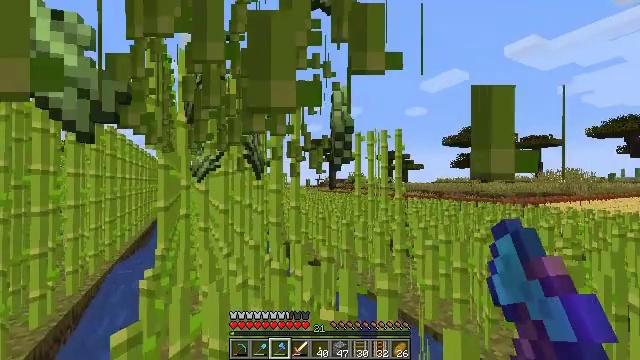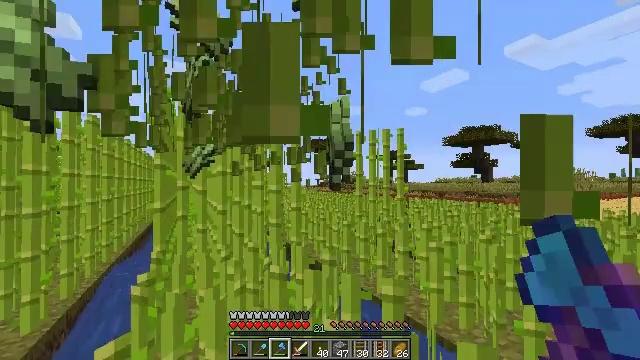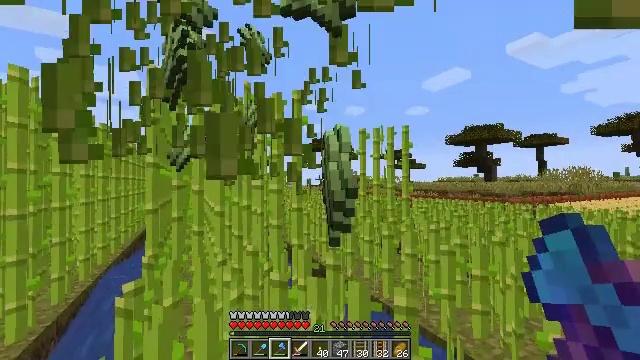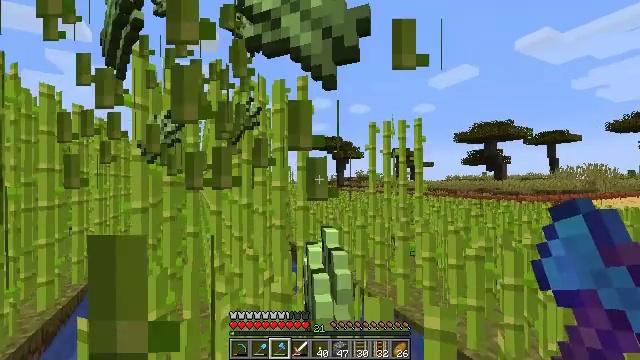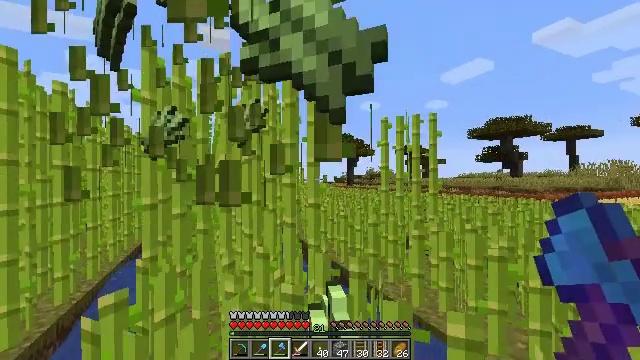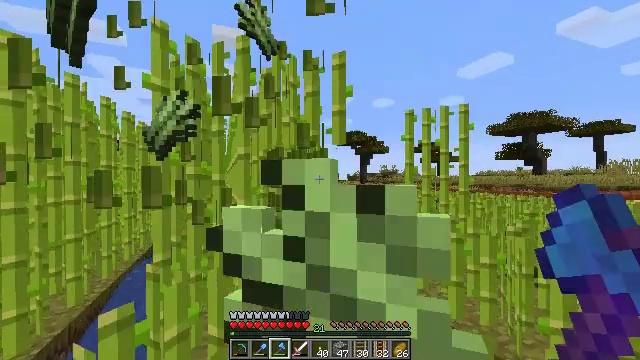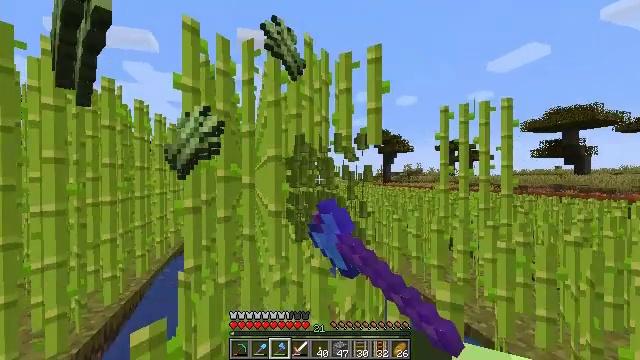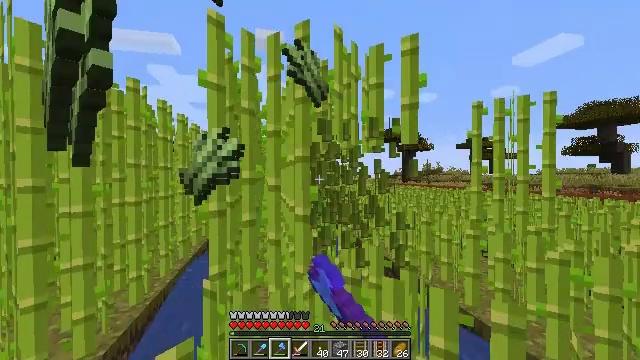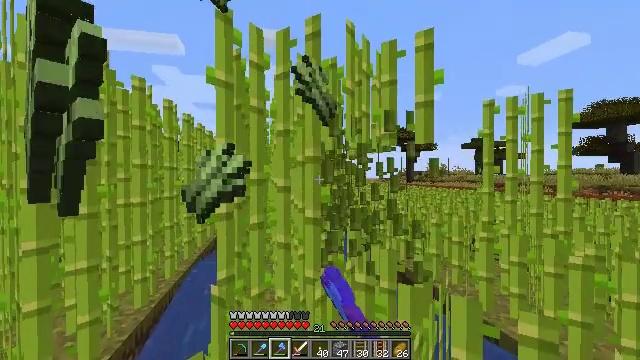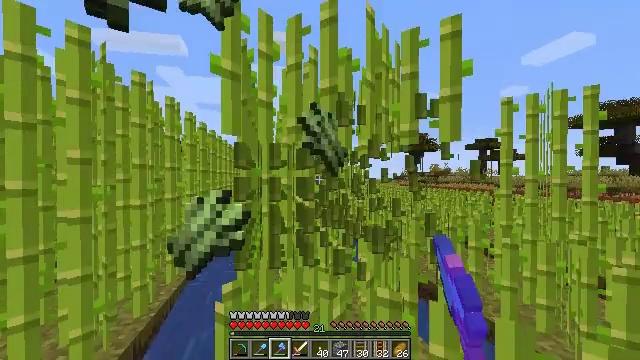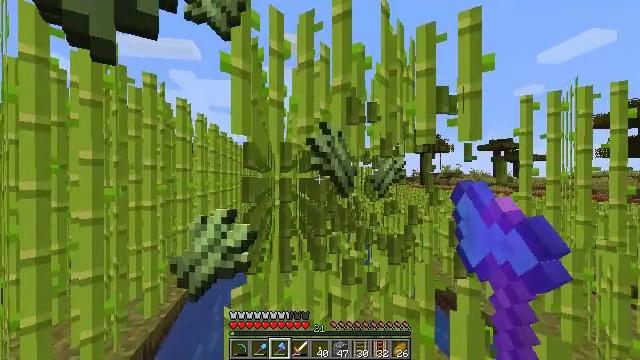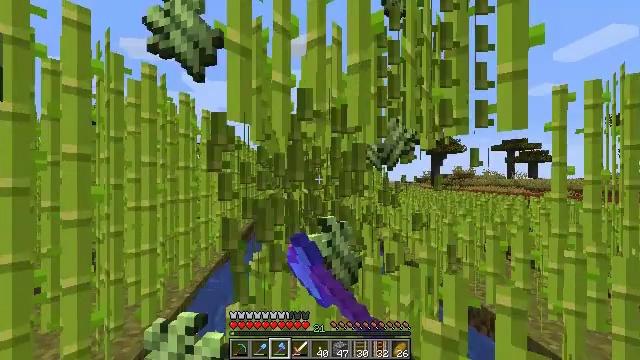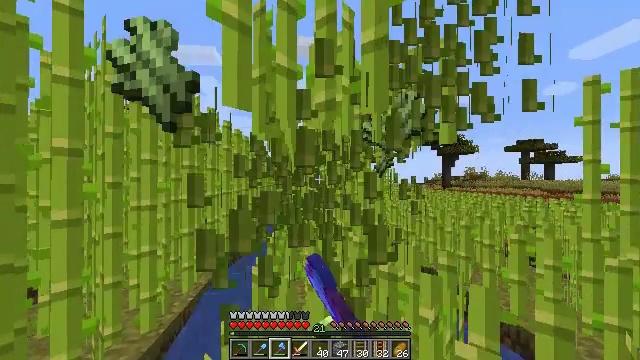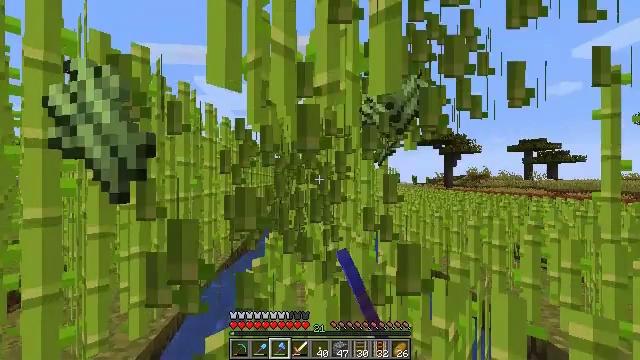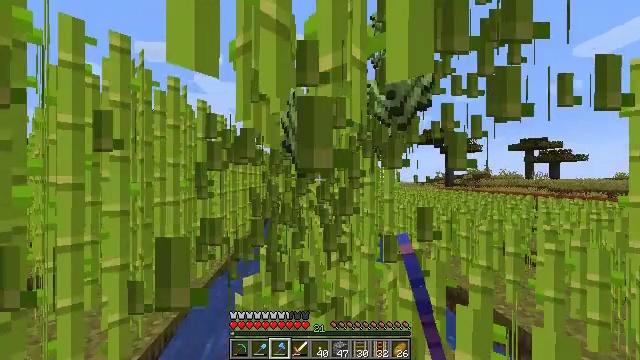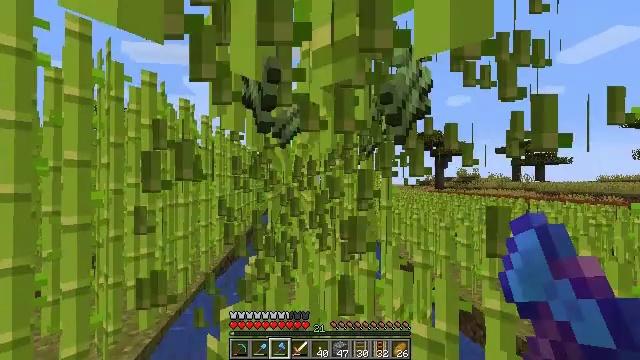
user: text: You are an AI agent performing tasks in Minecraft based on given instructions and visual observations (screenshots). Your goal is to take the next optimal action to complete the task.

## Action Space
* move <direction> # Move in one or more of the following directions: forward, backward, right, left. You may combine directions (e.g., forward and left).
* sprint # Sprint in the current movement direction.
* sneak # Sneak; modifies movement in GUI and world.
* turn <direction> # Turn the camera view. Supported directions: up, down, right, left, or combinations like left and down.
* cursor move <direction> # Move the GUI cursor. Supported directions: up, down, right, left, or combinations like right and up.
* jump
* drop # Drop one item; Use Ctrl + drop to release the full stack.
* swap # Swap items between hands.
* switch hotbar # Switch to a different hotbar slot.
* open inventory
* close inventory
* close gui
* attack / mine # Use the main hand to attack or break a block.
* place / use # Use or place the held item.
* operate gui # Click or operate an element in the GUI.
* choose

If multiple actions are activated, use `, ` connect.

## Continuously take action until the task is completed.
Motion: motion action
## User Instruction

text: Break the sugar cane.
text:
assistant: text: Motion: move forward, attack / mine
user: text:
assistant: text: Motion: move forward, attack / mine
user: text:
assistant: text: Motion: move forward, turn left, attack / mine
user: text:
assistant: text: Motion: move forward and move left, turn left, attack / mine
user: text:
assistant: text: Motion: move forward and move left, turn left, attack / mine
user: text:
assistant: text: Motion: move forward and move left, turn left, attack / mine
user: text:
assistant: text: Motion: move forward and move left, turn left, attack / mine
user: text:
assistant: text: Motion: move forward and move left, attack / mine
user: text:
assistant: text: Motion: move forward, attack / mine
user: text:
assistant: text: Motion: move forward, turn left, attack / mine
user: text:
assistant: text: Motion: move forward, turn left, attack / mine
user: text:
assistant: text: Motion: move forward, turn left, attack / mine
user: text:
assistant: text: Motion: move forward, attack / mine
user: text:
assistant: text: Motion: move forward, attack / mine
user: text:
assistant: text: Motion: move forward, turn right, attack / mine
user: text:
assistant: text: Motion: move forward, turn right and up, attack / mine
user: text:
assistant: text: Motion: move forward, turn right, attack / mine
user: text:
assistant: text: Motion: move forward, turn right, attack / mine
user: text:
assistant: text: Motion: move forward, attack / mine
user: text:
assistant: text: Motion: move forward, attack / mine
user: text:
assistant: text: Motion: move forward, attack / mine
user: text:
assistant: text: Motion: move forward and move left, turn left, attack / mine
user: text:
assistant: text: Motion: move forward and move left, turn left, attack / mine
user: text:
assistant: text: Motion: move forward and move left, attack / mine
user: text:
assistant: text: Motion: move forward and move left, attack / mine
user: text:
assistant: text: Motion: move forward and move left, attack / mine
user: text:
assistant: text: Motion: move forward and move left, turn left, attack / mine
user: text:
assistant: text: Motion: move forward, turn left, attack / mine
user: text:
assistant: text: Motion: move forward, turn left, attack / mine
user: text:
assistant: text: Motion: move forward, attack / mine